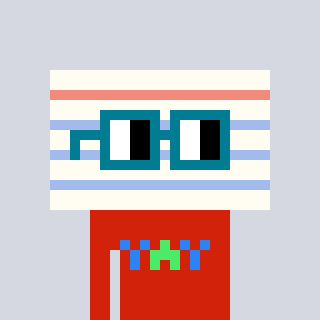
a pixel art character with square dark green glasses, a empty notebook page-shaped head and a red-colored body on a cool background